Question: I am having a strange situation when I am trying to plot a heatmap on a dataset that I have which can be found <URL>.
I am using the following code to plot the heat map:
'''
xaxis<-c('density')
midrange<-range(red[,xaxis])
xaxis <- c(xaxis,'quality')
molten<-melt(red[,xaxis],'quality')
p <- ggplot(molten, aes(x = value, y = quality))
p <- p + geom_tile(aes(fill = value), colour = "white")
p <- p + theme_minimal()
# turn y-axis text 90 degrees (optional, saves space)
p <- p + theme(axis.text.y = element_text(angle = 90, hjust = 0.5))
# remove axis titles, tick marks, and grid
p <- p + theme(axis.title = element_blank())
p <- p + theme(axis.ticks = element_blank())
p <- p + theme(panel.grid = element_blank())
p <- p + scale_y_discrete(expand = c(0, 0))
# optionally remove row labels (not useful depending on molten)
p <- p + theme(axis.text.x = element_blank())
# get diverging color scale from colorbrewer
# #008837 is green, #7b3294 is purple
palette <- c("#008837", "#b7f7f4", "#b7f7f4", "#7b3294")
if(midrange[1] == midrange[2]) {
# use a 3 color gradient instead
p <- p + scale_fill_gradient2(low = palette[1], mid = palette[2], high = palette[4], midpoint = midrange[1]) +
xlim(midrange[1],midrange[2])
}else{
# use a 4 color gradient (with a swath of white in the middle)
p <- p + scale_fill_gradientn(colours = palette, values = c(0, midrange[1], midrange[2], 1)) +
xlim(midrange[1],midrange[2])
}
p
'''
I am trying to plot the heat map on the variable 'Density' and would like to use the variable 'quality' as separation in my heat map. When I use the above code, I get the following plot:

It can be clearly seen that it is a blank image. This is happening because the range of the variable 'Density' is very low, it doesn't happen if I change the variable to the one having a wider range ('pH' for example).
Should ggplot automatically adjust to this? If not, how can I get ggplot to show the real plot?
Any help in this regard will be much appreciated.
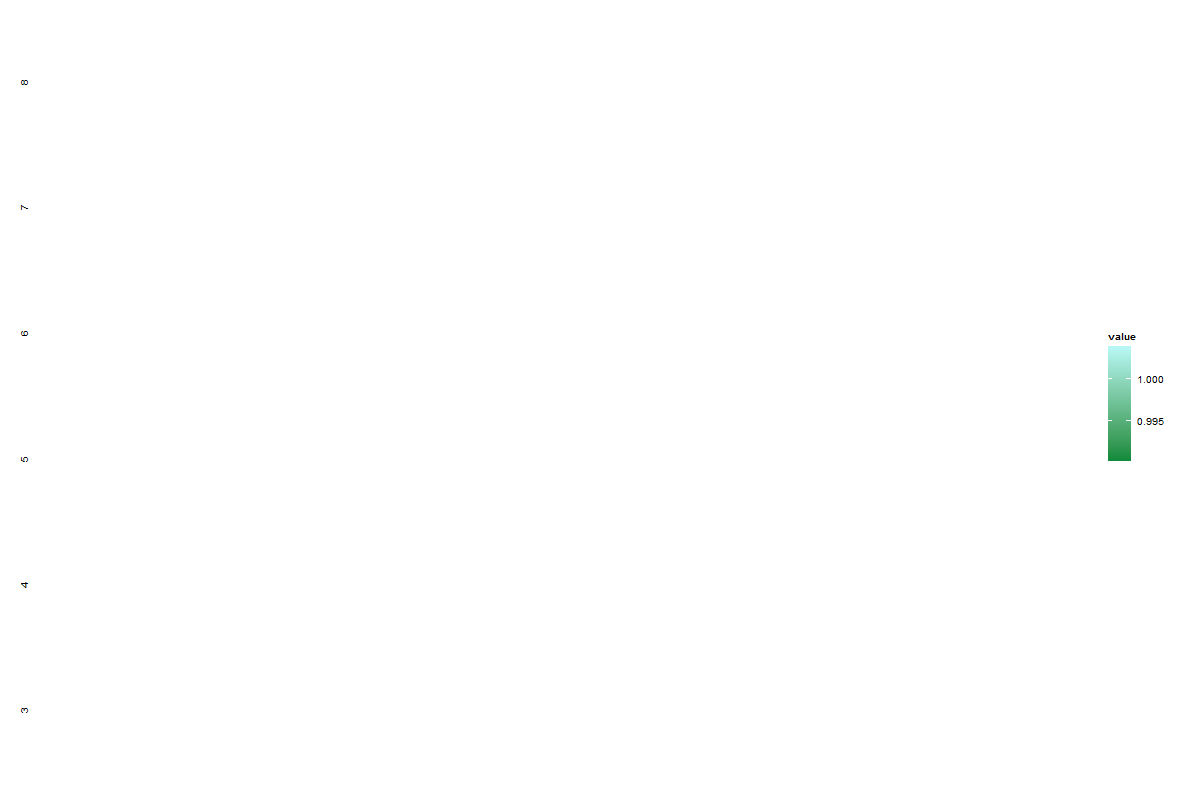
Answer: So there are (at least) two problems here.
First, you have almost 1600 tiles in the x-direction, so specifying 'color="white"' for the outline means that , hence, white. Try taking this out.
Second, in your 'values=c(...)' argument to 'scale_fill_gradientn(...)' you seem to expect the 'midrange[1]' and 'midrange[2]' to be between (0,1), but 'midrange[2] = 1.003'.
After taking out 'color="white"' from the call to 'geom_tile(...)', I get this: